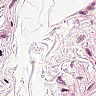
Metastatic tissue present: no